Question: I'm trying to upload images to Microsoft's <URL> API to compare with our age and gender classification algorithm [CVPR AMFG15].
I'm using Selenium and it's pretty easy to navigate to the web-site and click the "Use your own photo" button:
'''
from selenium import webdriver
from selenium.webdriver.common.keys import Keys
driver = webdriver.Firefox()
driver.get("http://how-old.net/")
elem=driver.find_element_by_id("uploadFileId")
elem.click()
'''
I tried various solution that I found online:
'''
upload_window=driver.find_element_by_partial_link_text("File")
'''
Or:
'''
driver.SwitchTo().defaultContent();
'''
Nothing seems to work. Again, finding the button and clicking it is very easy, catching the window and uploading an image seems the hard part.
EDIT:
I've also tried the following:
'''
driver = webdriver.Firefox()
driver.get("http://how-old.net/")
file_input=driver.find_element_by_id("uploadBtn")
driver.execute_script("arguments[0].style.visibility='visible';", file_input)
file_input.send_keys('image_name.jpg')
'''
But I get the following exception:
'''
ElementNotVisibleException: Message: Element is not currently visible and so may not be interacted with
Stacktrace:
'''
Even though from what I see, the button is visible (see attached print screen).

[CVPR AMFG15] Levi, Gil, and Tal Hassner. "Age and Gender Classification using Convolutional Neural Networks."
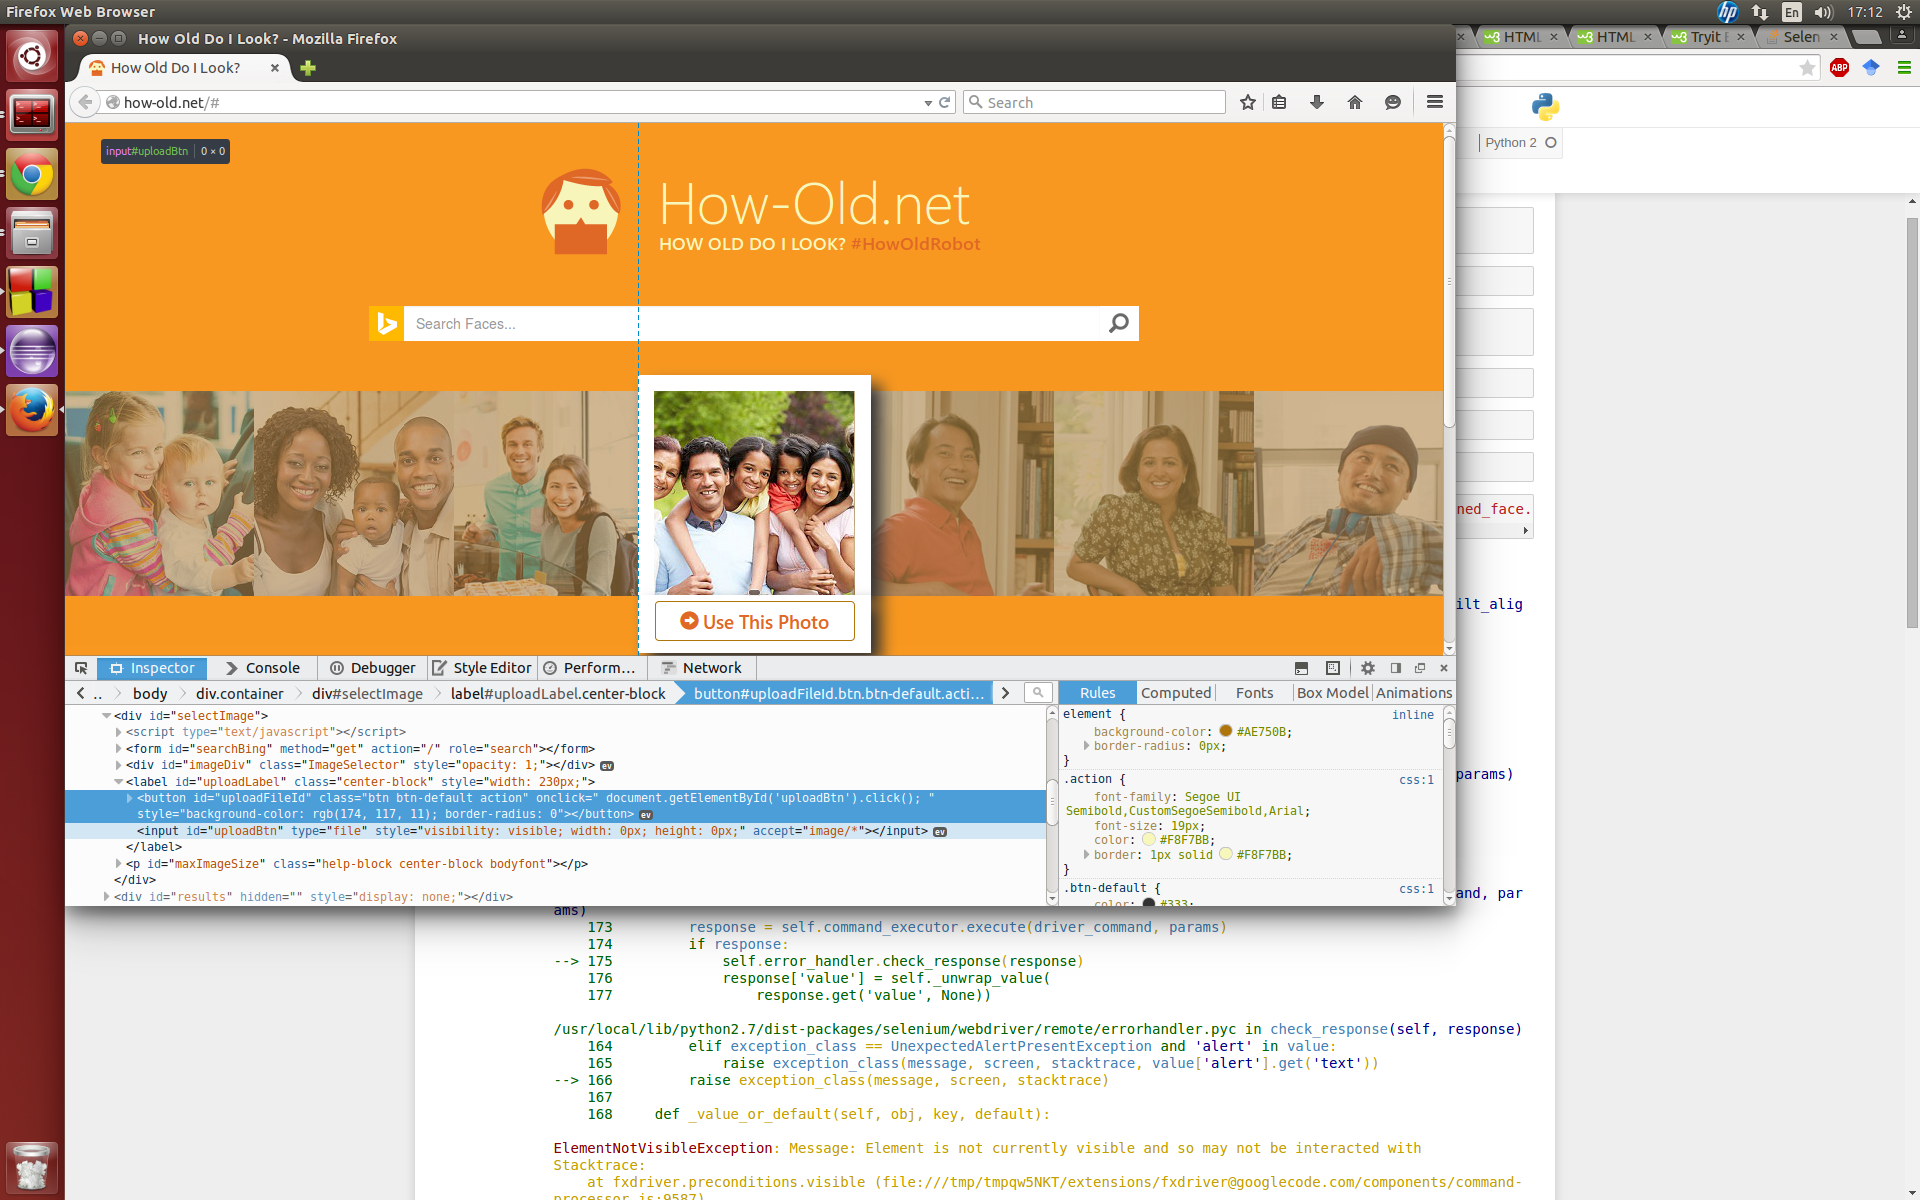
Answer: 'selenium'
The common approach to solve the problem is to avoid it being opened in the first place.
Find the 'file' input and pass the path to the file using 'send_keys()':
'''
file_input = driver.find_element_by_id("uploadBtn")
file_input.send_keys("/absolute/path/to/file")
'''
This would not work "as is" since :
'''
driver.execute_script("arguments[0].style = {visibility: 'visible'};", file_input)
'''